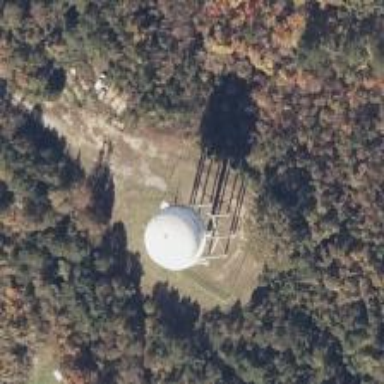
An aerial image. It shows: Water tower that is man-made.